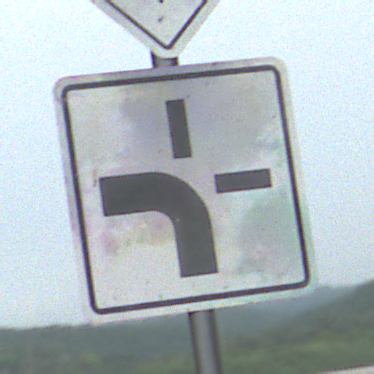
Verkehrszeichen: VerlaufVorfahrtsstrasse1
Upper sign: Vorfahrtsstrasse
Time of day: Midday
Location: Roofed (Beach)
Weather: Overcast
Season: NotSpecified
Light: Natural